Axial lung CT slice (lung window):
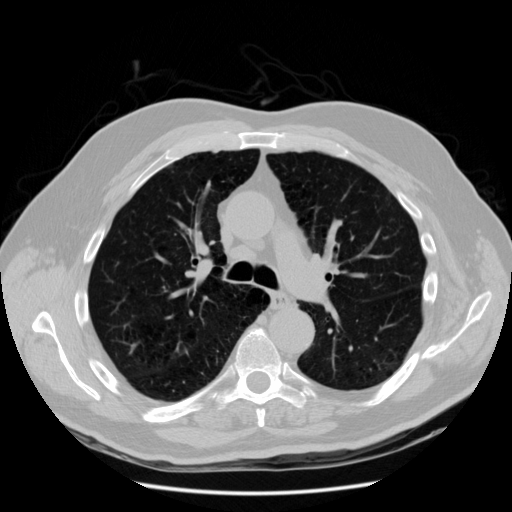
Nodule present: no